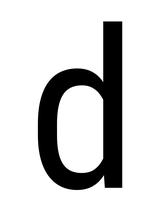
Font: Roboto_Condensed_Regular